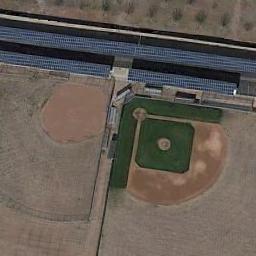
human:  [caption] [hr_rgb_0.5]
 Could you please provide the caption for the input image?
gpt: Two baseball diamonds of different sizes on the lawn and two grandstands beside .

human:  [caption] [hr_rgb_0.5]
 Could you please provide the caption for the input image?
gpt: There is a white house on the edge of the baseball field .

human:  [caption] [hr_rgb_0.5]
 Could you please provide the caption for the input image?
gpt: The two baseball diamonds are in both side of a road .

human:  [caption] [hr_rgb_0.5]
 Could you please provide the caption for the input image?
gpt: There are two baseball diamonds in the wasteland next to the houses .

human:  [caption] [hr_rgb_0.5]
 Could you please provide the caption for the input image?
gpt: One road is next to two baseball diamonds .